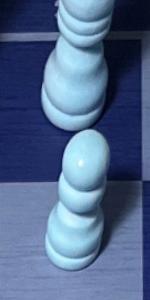
Label: Pawn_White